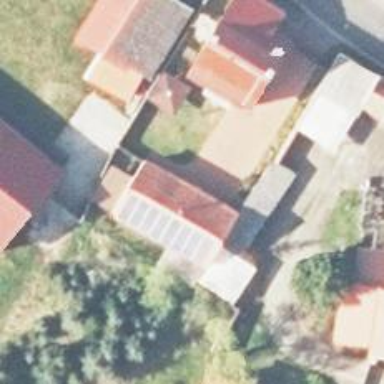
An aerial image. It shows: Solar-powered generator using photovoltaic technology. This small installation generates electricity through solar photovoltaic panels.